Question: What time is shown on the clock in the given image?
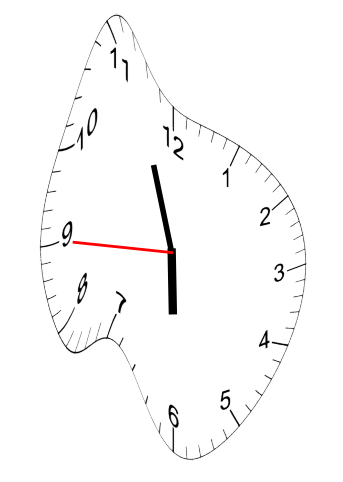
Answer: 05:56:45